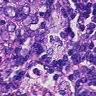
Metastatic tissue present: yes